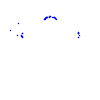
Particle: kaon